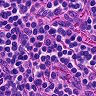
Metastatic tissue present: no